Field crop: maize
Growth stage: 2
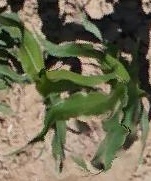
Species: maize